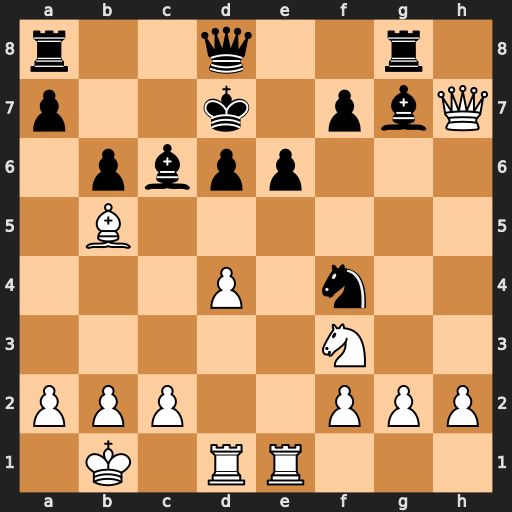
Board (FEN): r2q2r1/p2k1pbQ/1pbpp3/1B6/3P1n2/5N2/PPP2PPP/1K1RR3
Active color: w
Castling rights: -
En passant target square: -
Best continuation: Bxc6+ Kxc6 Qe4+ d5 Qxf4